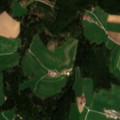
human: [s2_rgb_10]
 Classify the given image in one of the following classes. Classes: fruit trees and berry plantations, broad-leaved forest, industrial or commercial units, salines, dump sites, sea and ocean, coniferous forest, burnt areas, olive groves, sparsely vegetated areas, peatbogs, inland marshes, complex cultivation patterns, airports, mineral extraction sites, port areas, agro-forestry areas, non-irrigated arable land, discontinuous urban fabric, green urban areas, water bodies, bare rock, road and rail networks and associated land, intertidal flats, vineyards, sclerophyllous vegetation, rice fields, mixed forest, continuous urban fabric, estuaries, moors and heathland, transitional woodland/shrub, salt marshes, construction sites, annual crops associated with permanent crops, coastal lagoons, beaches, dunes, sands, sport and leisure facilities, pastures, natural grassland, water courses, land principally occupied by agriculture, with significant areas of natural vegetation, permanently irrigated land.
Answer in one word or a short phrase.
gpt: non-irrigated arable land, complex cultivation patterns, coniferous forest, mixed forest